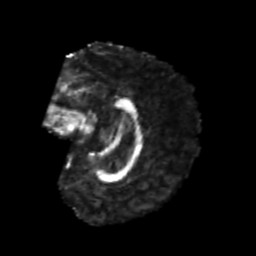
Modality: FA
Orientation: sagittal
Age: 20
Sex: female
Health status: healthy
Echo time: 0.074 s